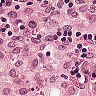
Metastatic tissue present: no